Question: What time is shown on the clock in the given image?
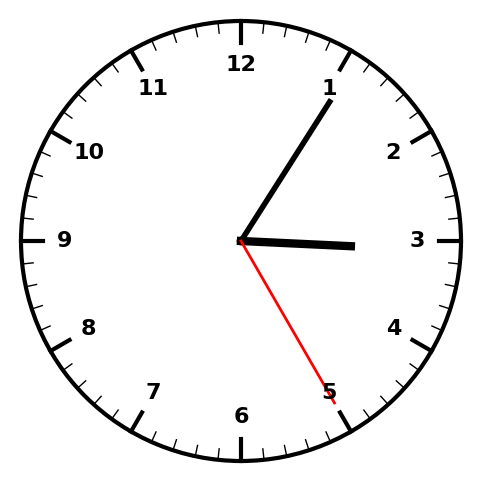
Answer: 03:05:25